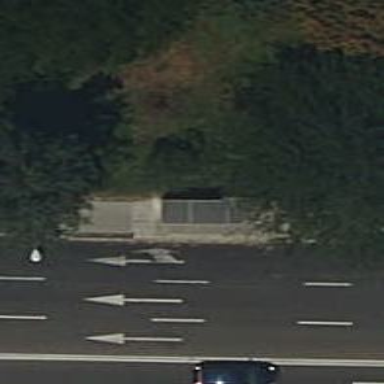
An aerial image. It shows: Bus stop with shelter. It is platform for public transport.